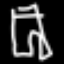
Label: pants